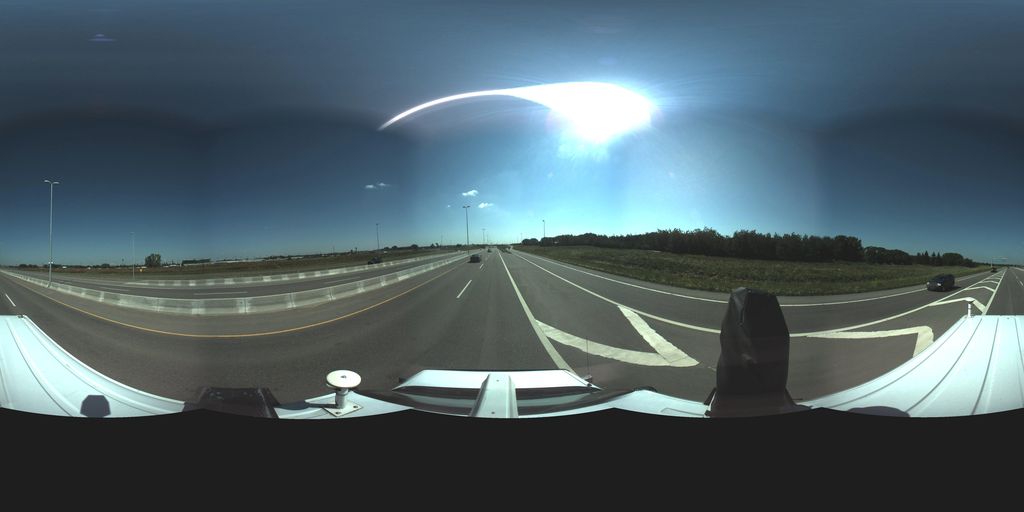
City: saskatoon